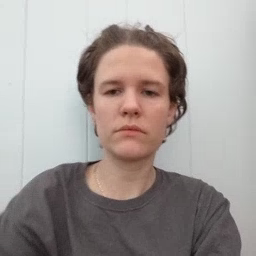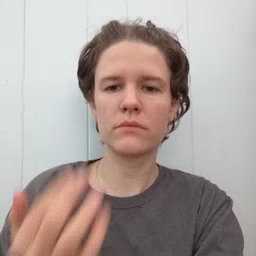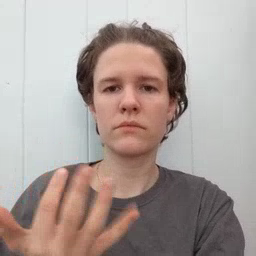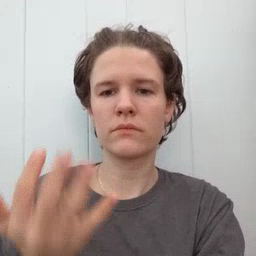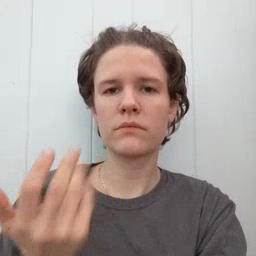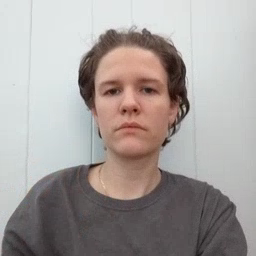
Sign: wait